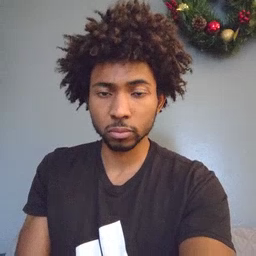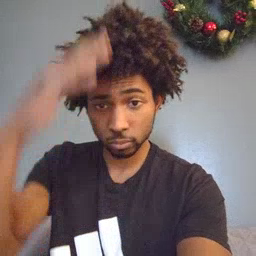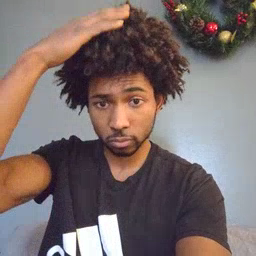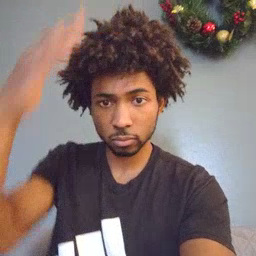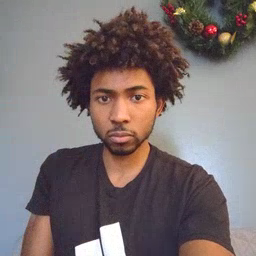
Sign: hat